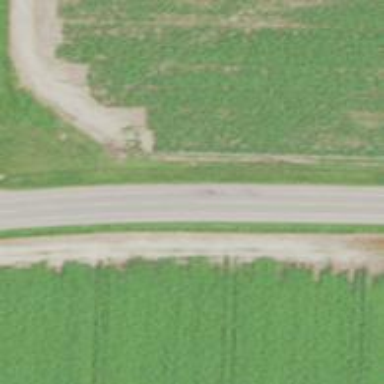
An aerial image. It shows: Tertiary road.